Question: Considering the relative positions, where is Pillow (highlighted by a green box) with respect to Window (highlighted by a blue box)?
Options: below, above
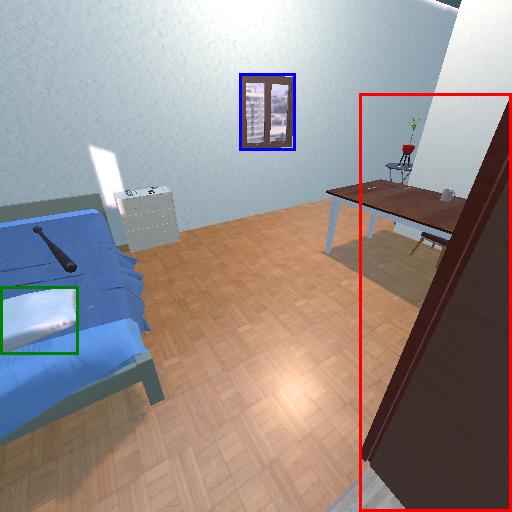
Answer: below